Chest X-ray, PA view. Patient: 32 years old, sex M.
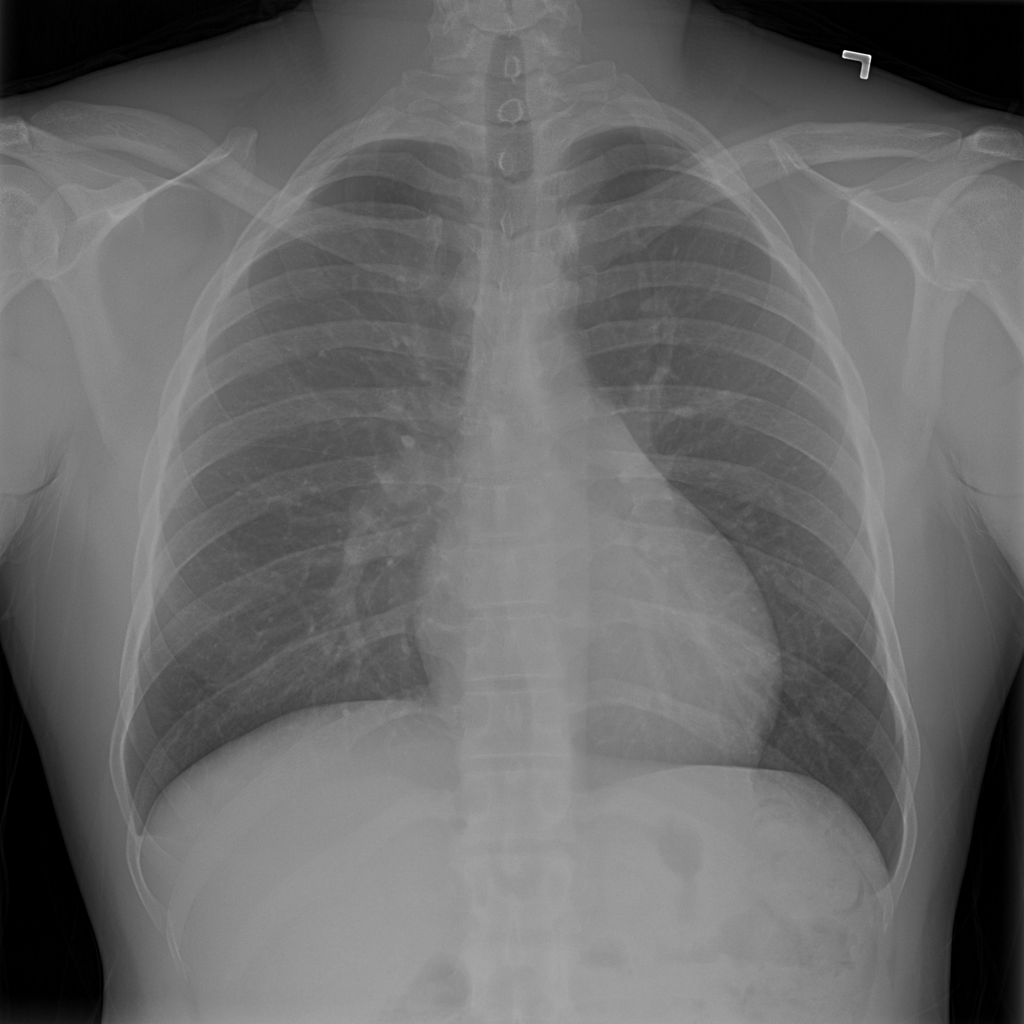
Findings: No Finding